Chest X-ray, AP view. Patient: 31 years old, sex M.
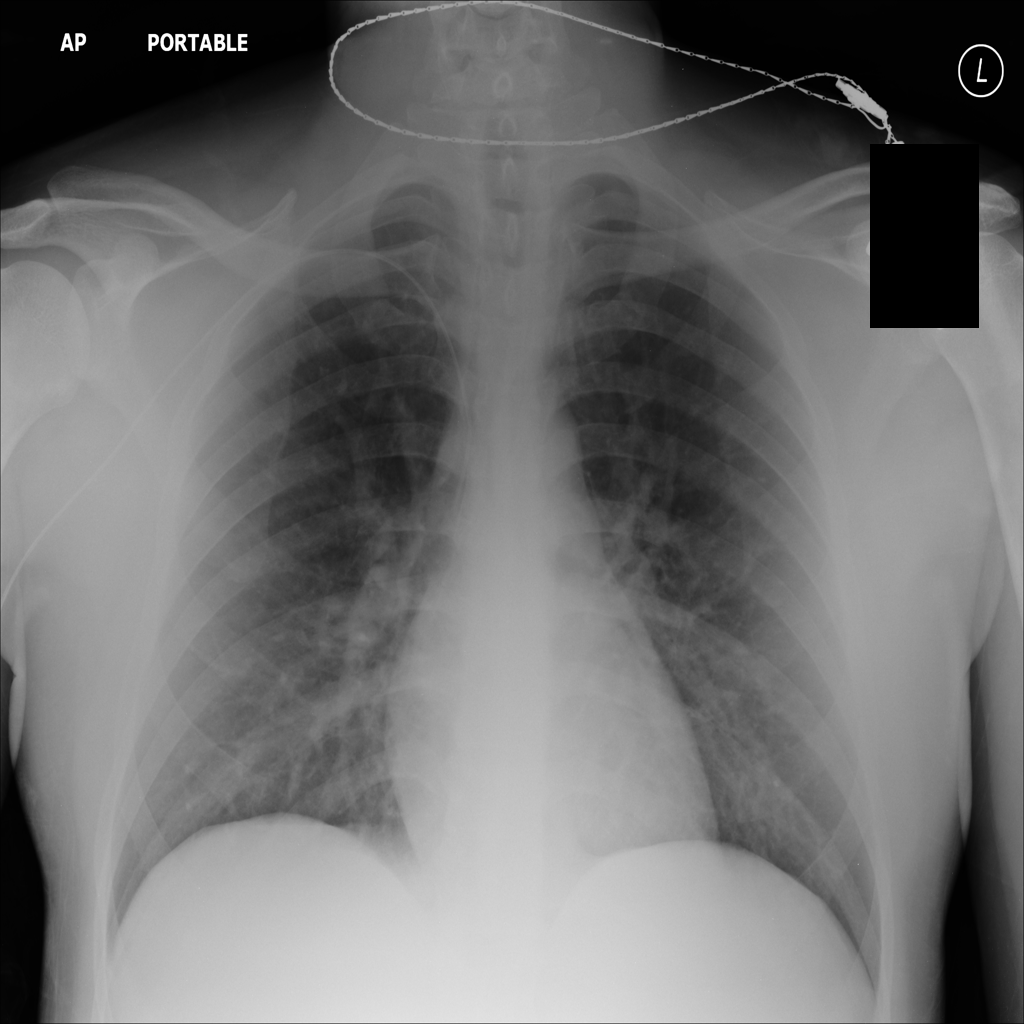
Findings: No Finding